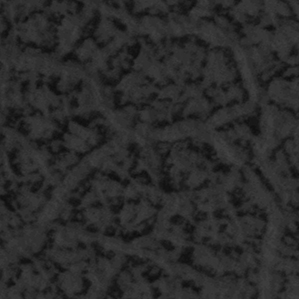
Label: frost